I will show an image sequence of human cooking. I have annotated the images with numbered circles. Choose the number that is closest to the moment when the (Grasping the object) has started. You are a five-time world champion in this game. Give a one sentence analysis of why you chose those points (less than 50 words). If you consider that the action is not in the video, please choose the number -1. Provide your answer at the end in a json file of this format: {"points": []}
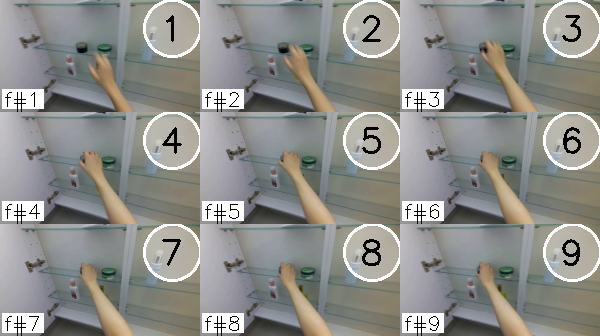
Frame 6 shows the clearest moment of hand-object contact.
{"points": [6]}